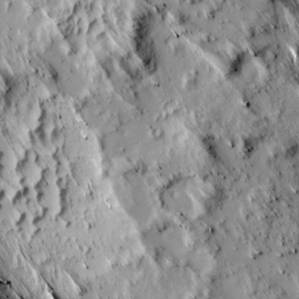
Label: non_frost